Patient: sex F, age 60
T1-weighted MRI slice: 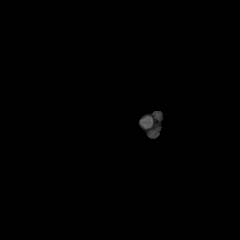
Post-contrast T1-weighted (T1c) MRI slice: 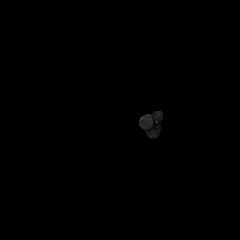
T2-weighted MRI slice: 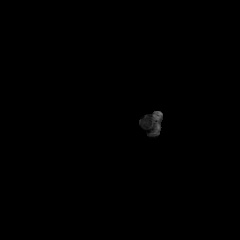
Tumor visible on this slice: no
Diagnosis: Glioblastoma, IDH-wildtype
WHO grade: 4